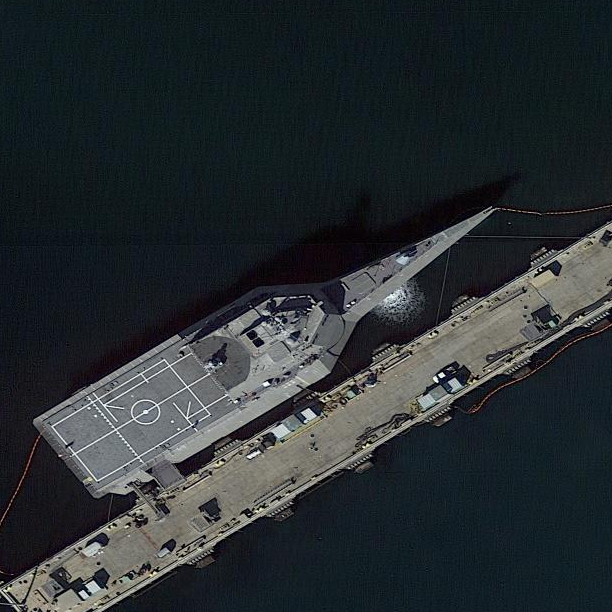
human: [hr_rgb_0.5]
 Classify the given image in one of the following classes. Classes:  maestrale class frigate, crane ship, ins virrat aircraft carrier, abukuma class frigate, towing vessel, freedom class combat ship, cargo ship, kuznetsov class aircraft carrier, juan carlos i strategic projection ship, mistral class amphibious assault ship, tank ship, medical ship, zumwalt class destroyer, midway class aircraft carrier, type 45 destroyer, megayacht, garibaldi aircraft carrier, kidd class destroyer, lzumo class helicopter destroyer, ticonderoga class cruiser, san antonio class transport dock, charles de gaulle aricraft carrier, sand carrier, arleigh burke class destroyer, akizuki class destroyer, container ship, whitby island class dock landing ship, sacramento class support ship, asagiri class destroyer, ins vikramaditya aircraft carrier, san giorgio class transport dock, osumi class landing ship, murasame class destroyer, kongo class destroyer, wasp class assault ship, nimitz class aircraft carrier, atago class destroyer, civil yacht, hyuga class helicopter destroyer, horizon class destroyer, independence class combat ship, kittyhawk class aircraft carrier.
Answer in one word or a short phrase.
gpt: Independence class combat ship